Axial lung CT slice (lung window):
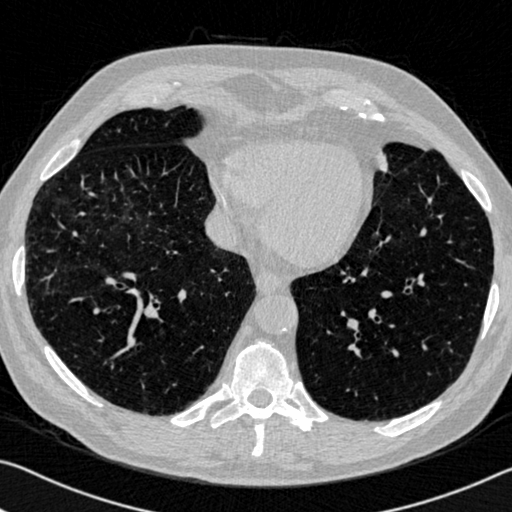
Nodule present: no